Field crop: maize
Growth stage: 2
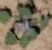
Species: chenopodium